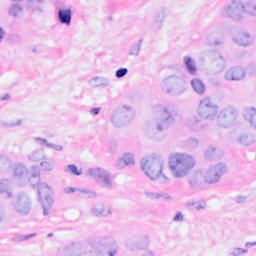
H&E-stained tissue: Breast